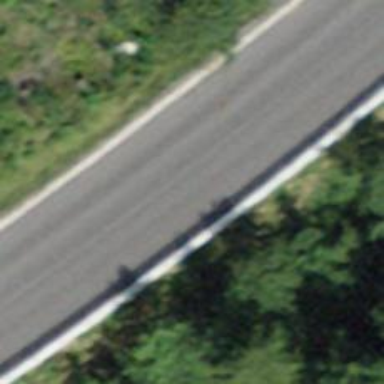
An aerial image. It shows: Asphalt road classified as primary highway.